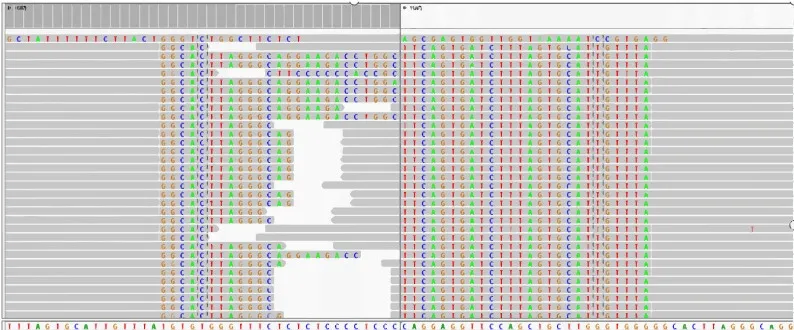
The fusion of MALAT1: exon1 and GLI1: exon6 is detected by the whole-transcriptome mRNA sequencing.
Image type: pathology (immunostaining)